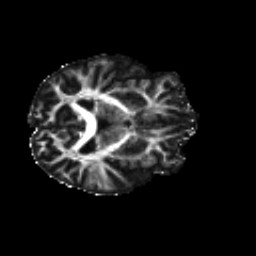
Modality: FA
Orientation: axial
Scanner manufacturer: siemens
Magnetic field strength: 3 T
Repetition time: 4.16 s
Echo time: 0.0806 s